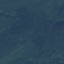
Label: Forest